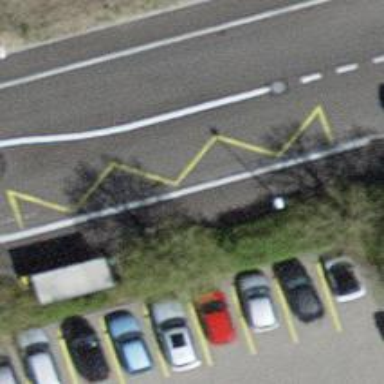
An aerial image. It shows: Bus stop with sheltered platform for public transport.